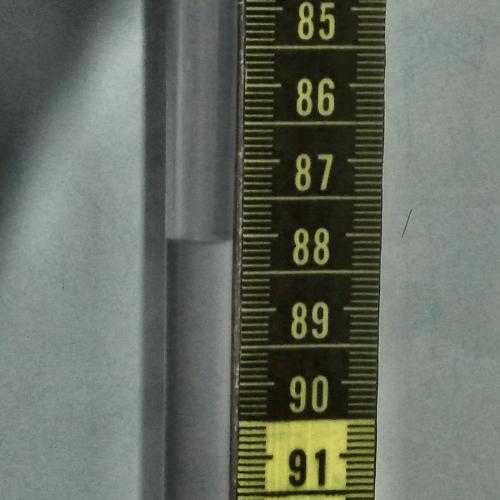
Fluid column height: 88.1 cm